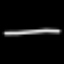
Label: line